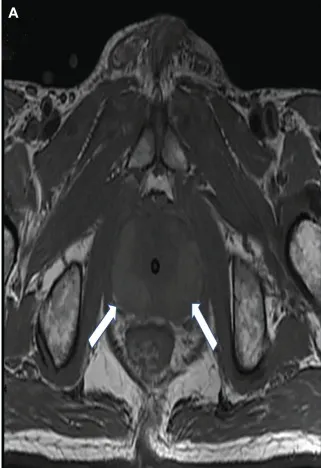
A 68-year-old man with elevated prostate-specific antigen (PSA). The lesions (arrows) showed a high signal on T1-weighted images.
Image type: radiology (mri)